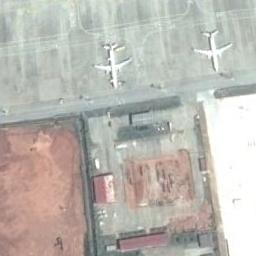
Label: airplane